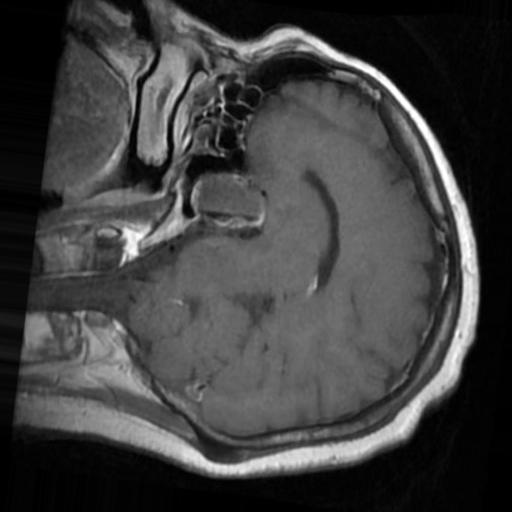
Label: brain_tumor